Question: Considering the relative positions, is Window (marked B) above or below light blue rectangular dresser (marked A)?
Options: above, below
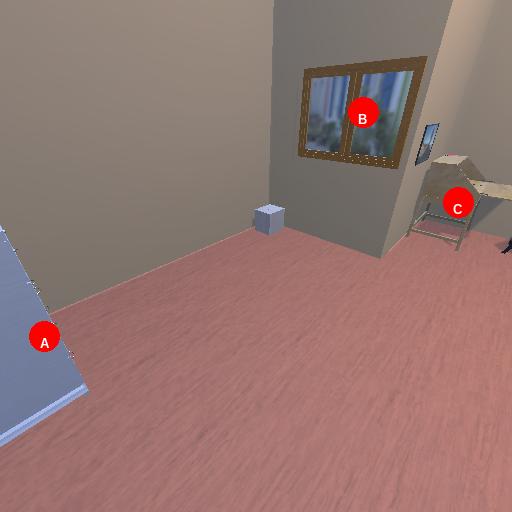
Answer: above